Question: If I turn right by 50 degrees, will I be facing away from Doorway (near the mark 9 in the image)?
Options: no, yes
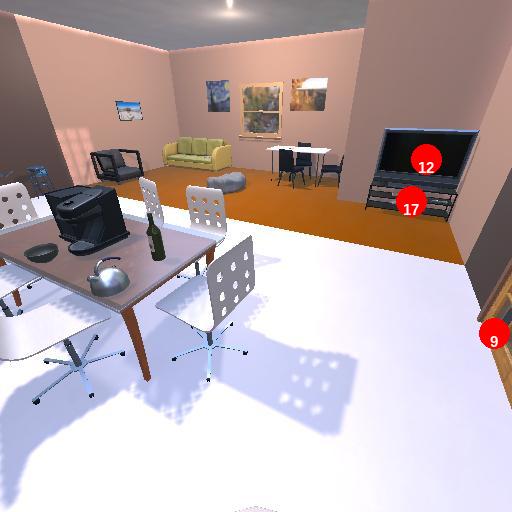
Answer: no